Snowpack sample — Buffalo Mountain, Silverthorne, Colorado, USA (2/22/26, 2:02 PM MST)
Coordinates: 39.622, -106.113
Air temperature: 33 °F
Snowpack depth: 63 cm
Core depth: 10 cm
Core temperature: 32 °F
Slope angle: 11°, slope face: 116°
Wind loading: low
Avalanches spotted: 0
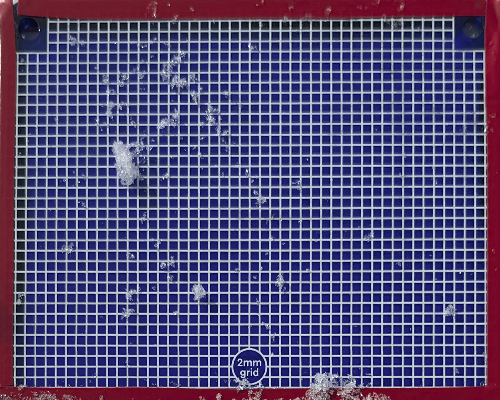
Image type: profile
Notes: In a firebreak similar to site 1, minimal wind loading with no spotted avalanches (not many faces in view though)